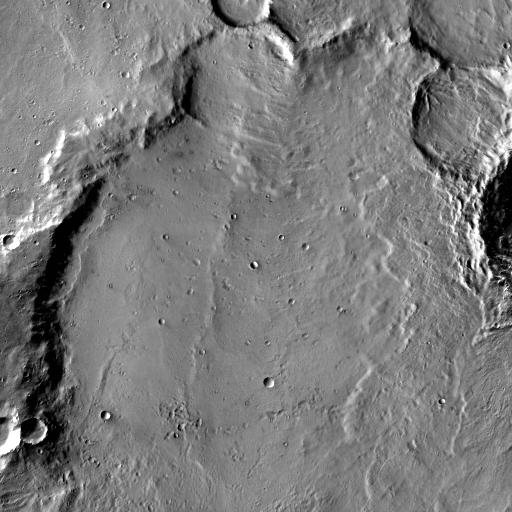
Crater classes present: Background, Other, Buried, Secondary